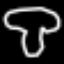
Label: mushroom